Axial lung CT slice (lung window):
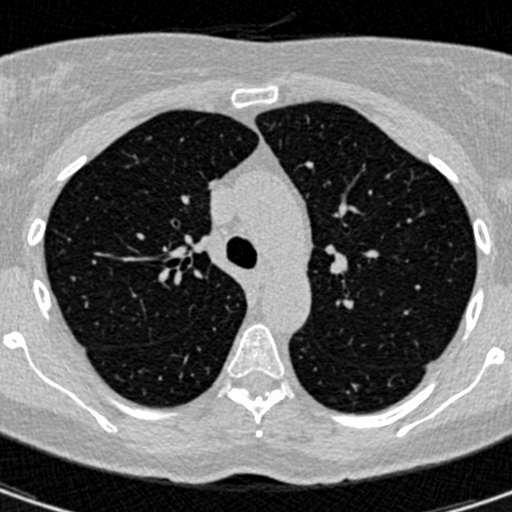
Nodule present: no